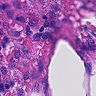
Metastatic tissue present: no